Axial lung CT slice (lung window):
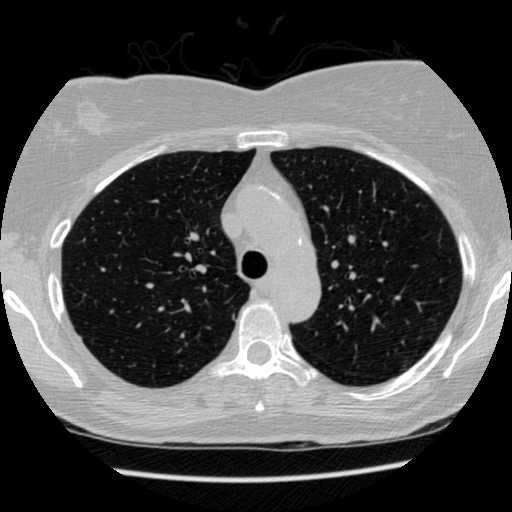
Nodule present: no